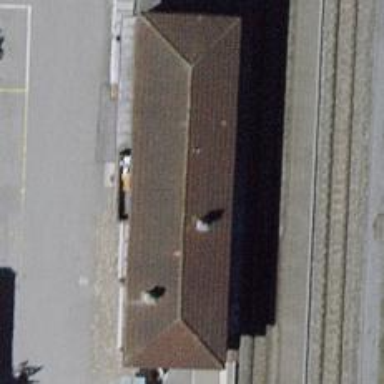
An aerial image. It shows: Railway station.